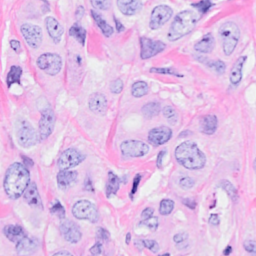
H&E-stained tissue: Breast